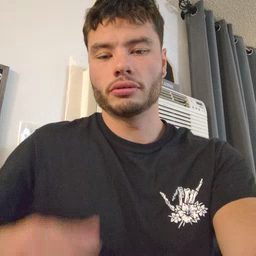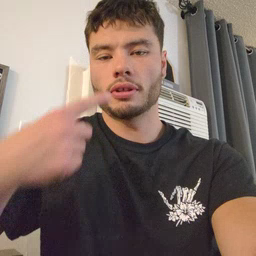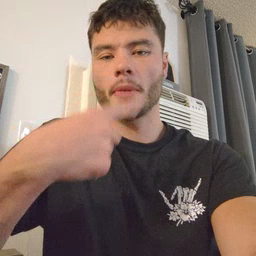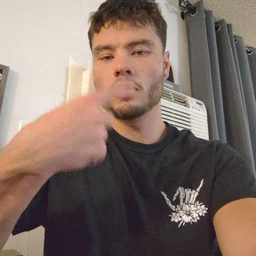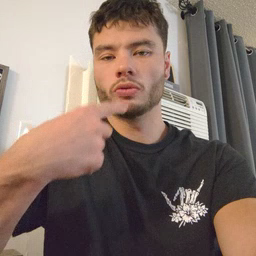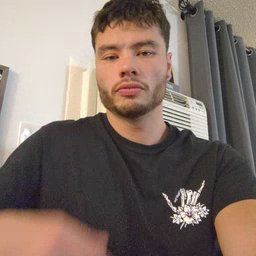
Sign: mouth